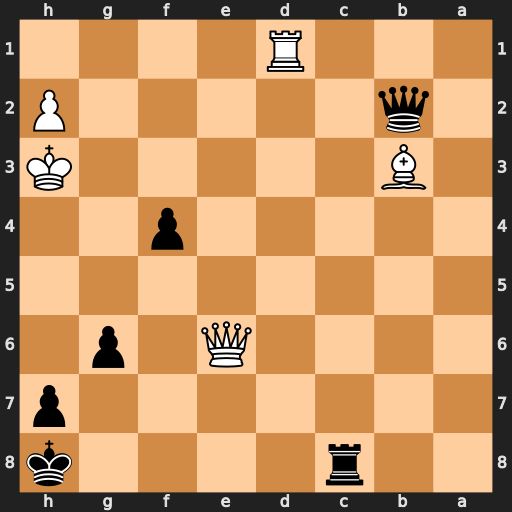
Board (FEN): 2r4k/7p/4Q1p1/8/5p2/1B5K/1q5P/3R4
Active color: b
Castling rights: -
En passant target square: -
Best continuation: Rc3+ Kh4 Qxh2+ Kg5 Rg3+ Kf6 Qb2+ Qe5 Qxe5+ Kxe5 Rxb3